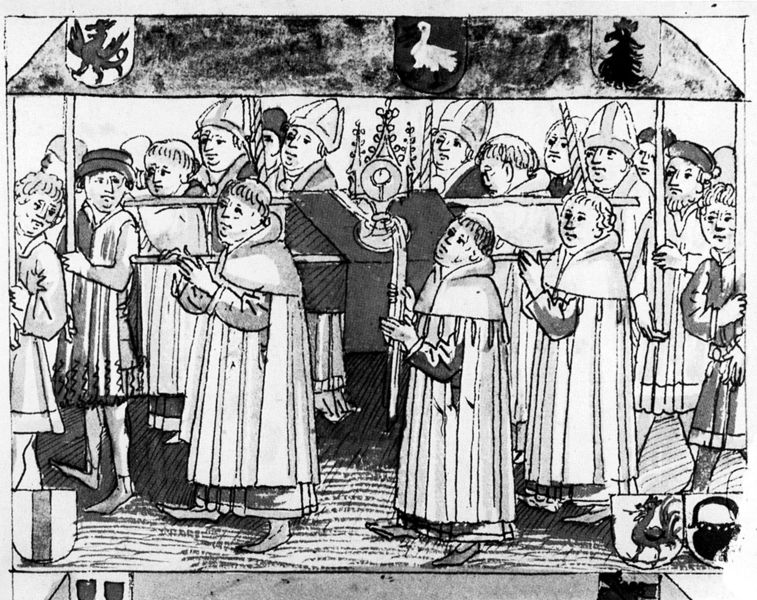
Titel: Fronleichnamprozession des Jahres 1415
Institution: Konstanz, Rosengarten-Museum
Schlagwörter: feder, mann, vogel, menschen, hut, männer, schwarz, zeichnung, dach, tragen, gehen, kirche, geistlicher, kutte, gewänder, stab, zug, grafik, bischof, detail, maler, tusche, buch, koloriert, beten, gebet, festlich, zunft, wappen, beerdigung, sarg, hostie, ministranten, monstranz, priester, mönch, baldachin, bischöfe, geistliche, mitra, mönche, prozession, tiara, umzug, hahn, träger, reliquie, tonsur, grablege, buchmalerei, mytra, tragebaldachin, malerzunft, riechental